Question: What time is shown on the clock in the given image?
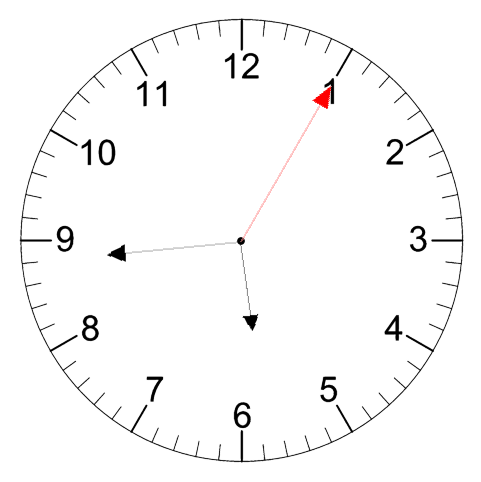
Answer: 05:44:05